Question: I'm implementing WS-based Agent which will manage soap requests to/responses from <URL> is a short unreadable string.
The same procedure through <URL> app is working just fine.
The only difference between both procedures is that by the 1st I'm using a key-store and by the 2nd I'm using the trusted certificate.
How can I possibly solve that? I do not understand where something goes wrong.
If it would help I can share Java source used for SOAP messages sender and the responses received from PSRF, into SoapUI and into implemented WS.
'''
package SOAPSender;
import java.io.BufferedReader;
import java.io.BufferedWriter;
import java.io.IOException;
import java.io.InputStreamReader;
import java.io.OutputStreamWriter;
import java.net.Socket;
public class DebugMain {
public static void main(String[] args) {
//PCRFProvisioningAgent temp = new PCRFProvisioningAgent();
loadKeyAndTrustStore();
StringBuffer outputStream = new StringBuffer();
BufferedWriter wr = null;
BufferedReader rd = null;
Socket sock = null;
String outputBuffer = null;
try {
// Create socket
sock = new Socket("10.96.227.219", 8080);
// Create header
wr = new BufferedWriter(new OutputStreamWriter(
sock.getOutputStream(), "UTF-8"));
String xmlData = "<soapenv:Envelope xmlns:soapenv="http://schemas.xmlsoap.org/soap/envelope/" xmlns:rm="rm:soap">"+
"<soapenv:Header/>"+
"<soapenv:Body>"+
"<rm:getSubscriber>"+
"<inPara>"+
"<subscriber>"+
"<attribute>"+
"<key>USRIDENTIFIER</key>"+
"<value>284090000000004</value>"+
"</attribute>"+
"</subscriber>"+
"</inPara>"+
"</rm:getSubscriber>"+
"</soapenv:Body>"+
"</soapenv:Envelope>";
wr.write("POST https://10.96.227.219:8080/axis/services/ScfPccSoapServiceEndpointPort HTTP/1.1
");
wr.write("User-Agent: https://10.96.227.219:8080/axis/services/ScfPccSoapServiceEndpointPort
");
wr.write("Content-Length: " + xmlData.length() + "
");
wr.write("Content-Type: text/xml;charset=UTF-8
");
// wr.write("SOAPAction: "rm:soap/ScfPccSoapServiceEndpoint/getSubscriberRequest"
");
wr.write("SOAPAction: ""
");
wr.write("
");
// Send data
wr.write(xmlData);
wr.flush();
// Read response
// exception handler - when connection is reset instead of close
// after sending a packet from source
char cbuf[] = new char[4096];
int i = 0;
// buffer is sized to max 4096 packet size
try {
rd = new BufferedReader(new InputStreamReader(
sock.getInputStream(), "UTF-8"));
while ((i = rd.read(cbuf)) != -1) {
outputStream.append(cbuf, 0, i);
int contStartIndex = outputStream.toString().indexOf(
"Content-Length: ")
+ "Content-Length: ".length();
int contEndIndex = outputStream.toString().indexOf("
",
contStartIndex) - 1;
if (outputStream.toString().indexOf("Content-Length: ") != -1) {
int contLength = Integer.valueOf(
outputStream.toString().substring(
contStartIndex, contEndIndex))
.intValue();
int headerLength = outputStream
.toString()
.substring(
0,
outputStream.toString().indexOf(
"
")).length() + 3;
// if the message body is complete but there is not an
// ending character
// while will break
// warning - with national characters! content length is
// count of bytes not chars
if (i - headerLength >= contLength)
break;
}
}
} catch (Exception e) {
e.printStackTrace();
}
System.out.println("--------
" + String.valueOf(cbuf)
+ "
--------------");
outputBuffer = outputStream.toString();
} catch (Exception e) {
e.printStackTrace();
} finally {
try {
if (wr != null)
wr.close();
} catch (IOException e) {
e.printStackTrace();
}
try {
if (rd != null)
rd.close();
} catch (IOException e) {
e.printStackTrace();
}
try {
if (sock != null)
sock.close();
} catch (IOException e) {
e.printStackTrace();
}
}
}
private static void loadKeyAndTrustStore() {
try {
// System.out.println(Constants.ROOT_PATH + Constants.STORE_FILE);
// AdminLogger.error("Certificate file: " + Constants.ROOT_PATH
// + Constants.STORE_FILE);
// System load ssl the file of certificate
// Load Key store
System.out.println(System.getProperty("javax.net.ssl.keyStoreType"));
System.setProperty("javax.net.ssl.keyStoreType", "****");
System.out.println(System.getProperty("javax.net.ssl.keyStoreType"));
System.out.println(System.getProperty("javax.net.ssl.keyStore"));
System.setProperty("javax.net.ssl.keyStore",
"****");
System.out.println(System.getProperty("javax.net.ssl.keyStore"));
System.out.println(System.getProperty("javax.net.ssl.keyStorePassword"));
System.setProperty("javax.net.ssl.keyStorePassword", "****");
System.out.println(System.getProperty("javax.net.ssl.keyStorePassword"));
// TrustStore
System.out.println(System.getProperty("javax.net.ssl.trustStore"));
System.setProperty("javax.net.ssl.trustStore",
"****");
System.out.println(System.getProperty("javax.net.ssl.trustStore"));
System.out.println(System.getProperty("javax.net.ssl.trustStorePassword"));
System.setProperty("javax.net.ssl.trustStorePassword", "****");
System.out.println(System.getProperty("javax.net.ssl.trustStorePassword"));
} catch (Exception ex) {
// AdminLogger.error(ex, "StartupServlet.loadKeyAndTrustStore");
}
}
}
'''
This is the response:

...and here is the response from SoapUI app:
'''
<soapenv:Envelope xmlns:soapenv="http://schemas.xmlsoap.org/soap/envelope/" xmlns:xsd="http://www.w3.org/2001/XMLSchema" xmlns:xsi="http://www.w3.org/2001/XMLSchema-instance">
<soapenv:Body>
<getSubscriberResponse xmlns="rm:soap">
<result xmlns="">
<resultCode>12302</resultCode>
<paras>
<key>errorDescription</key>
<value>The subscriber does not exist.</value>
</paras>
</result>
</getSubscriberResponse>
</soapenv:Body>
</soapenv:Envelope>
'''
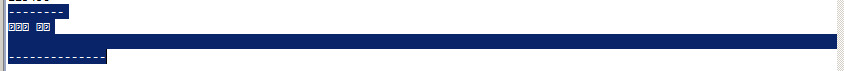
Answer: Sockets is not the ideal way to invoke web services from Java. Please use a Java API like JAX-WS. Obtain the WSDL from the PSRF web service and generate the client stubs using ws-import command.
On security, you will need to use JAX-WS security API to invoke a Web service secured with WS-Security.
See this thread - <URL>
Thanks,
Sreehari.